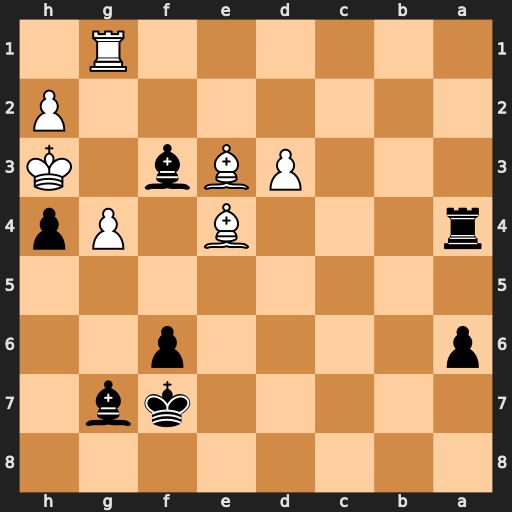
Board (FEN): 8/5kb1/p4p2/8/r3B1Pp/3PBb1K/7P/6R1
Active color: b
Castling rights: -
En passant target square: -
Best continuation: Bxe4 dxe4 Ra3 Kxh4 Rxe3